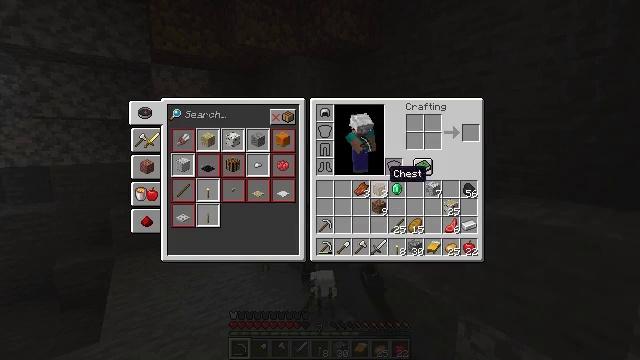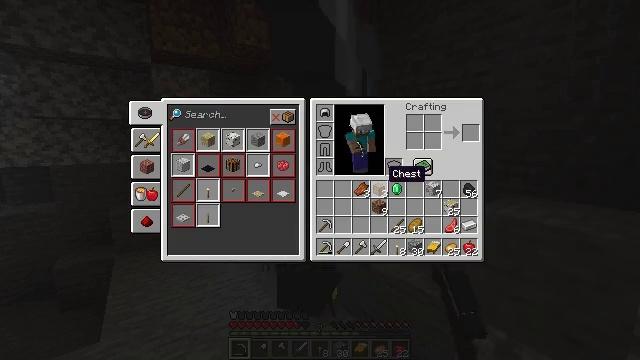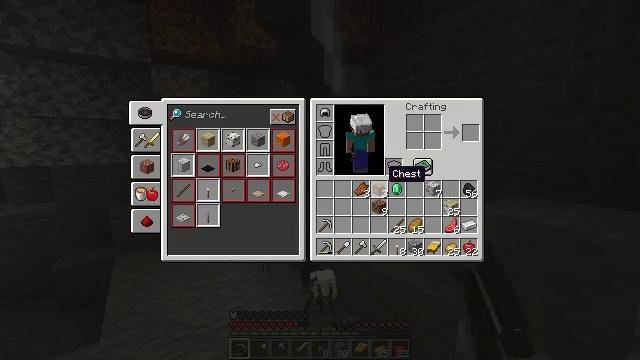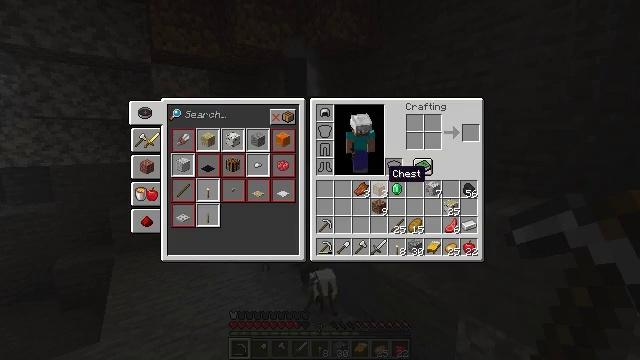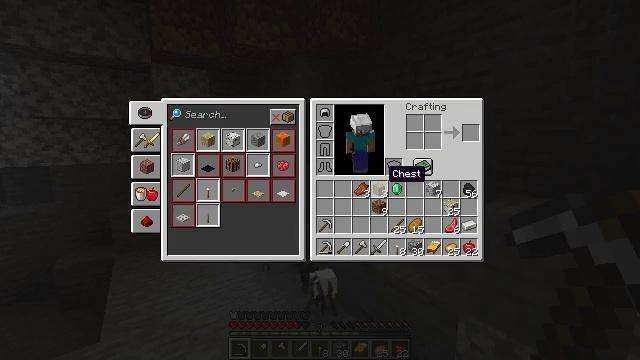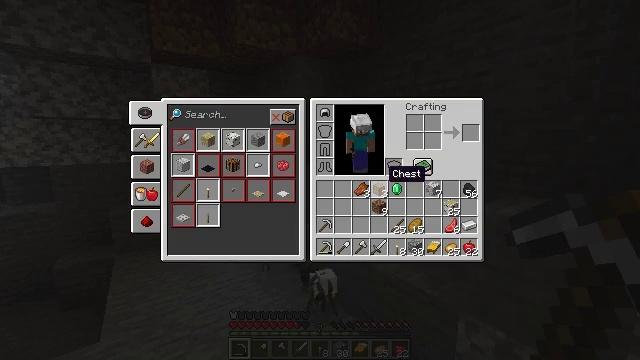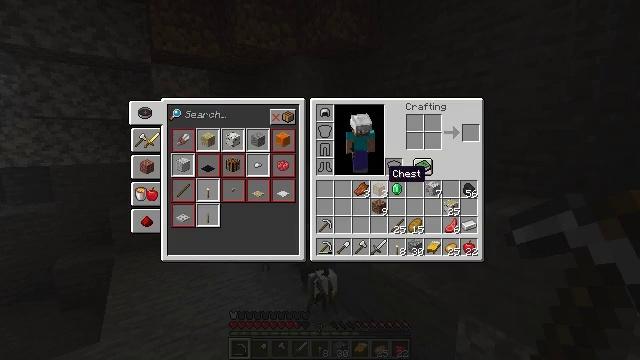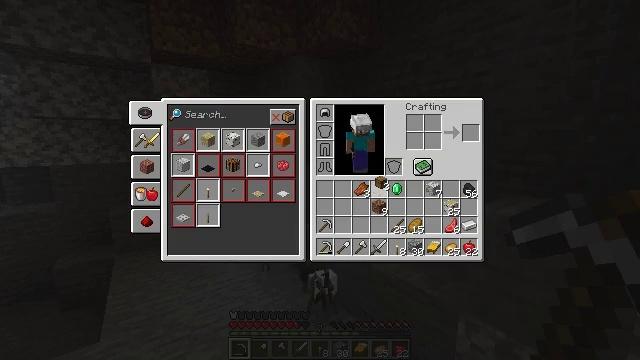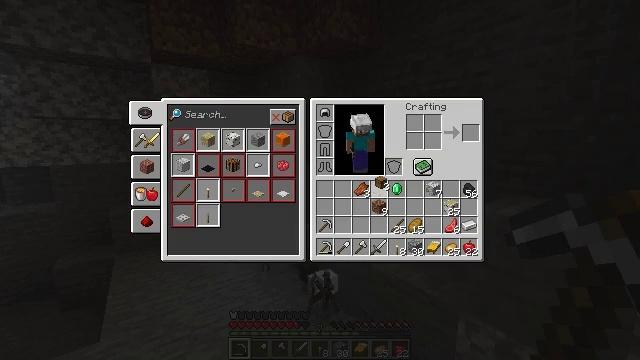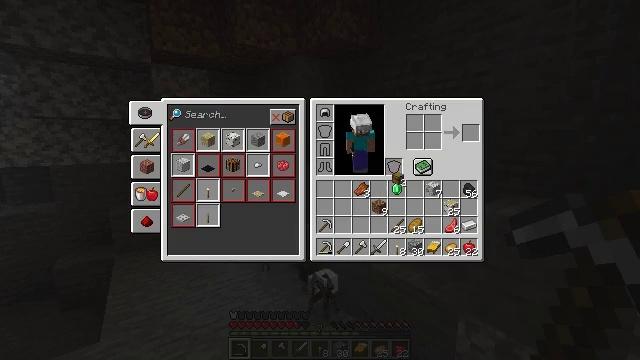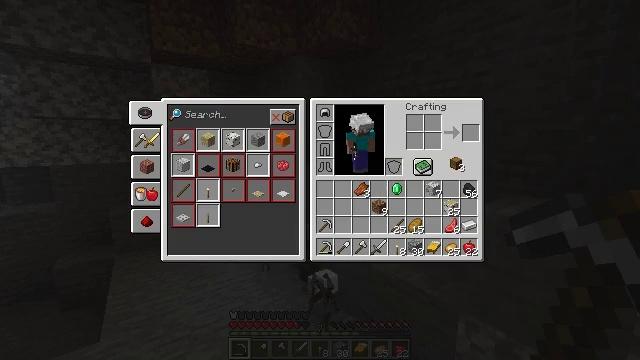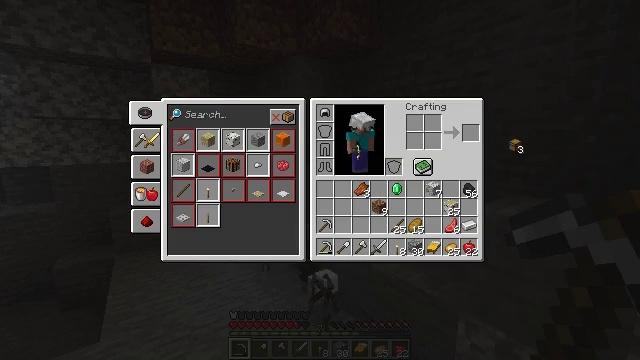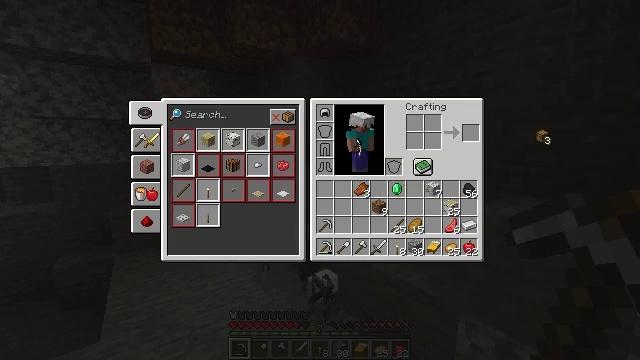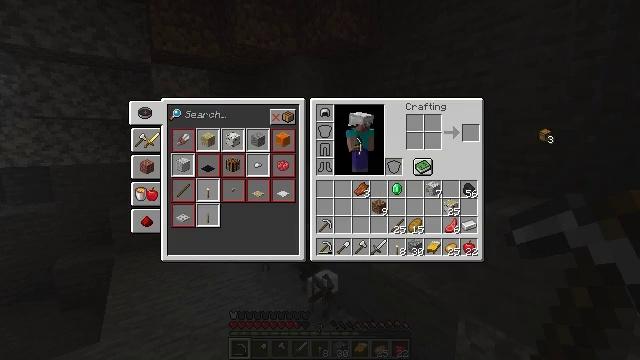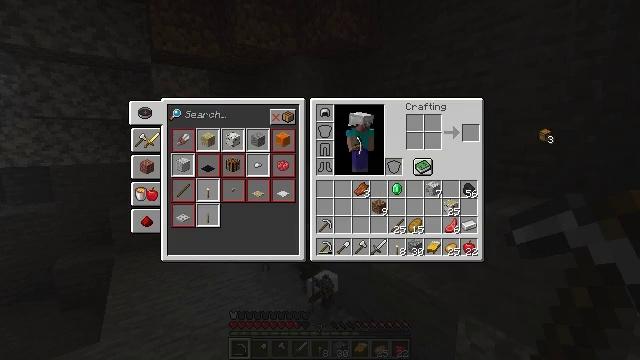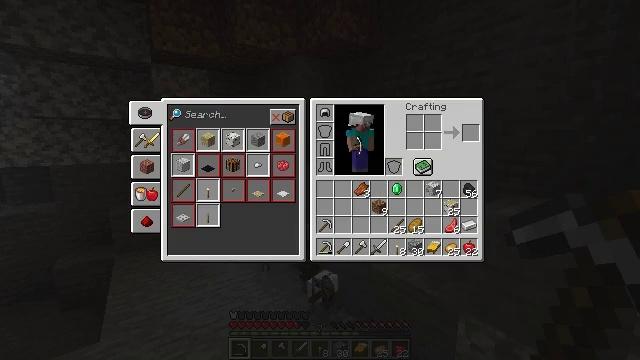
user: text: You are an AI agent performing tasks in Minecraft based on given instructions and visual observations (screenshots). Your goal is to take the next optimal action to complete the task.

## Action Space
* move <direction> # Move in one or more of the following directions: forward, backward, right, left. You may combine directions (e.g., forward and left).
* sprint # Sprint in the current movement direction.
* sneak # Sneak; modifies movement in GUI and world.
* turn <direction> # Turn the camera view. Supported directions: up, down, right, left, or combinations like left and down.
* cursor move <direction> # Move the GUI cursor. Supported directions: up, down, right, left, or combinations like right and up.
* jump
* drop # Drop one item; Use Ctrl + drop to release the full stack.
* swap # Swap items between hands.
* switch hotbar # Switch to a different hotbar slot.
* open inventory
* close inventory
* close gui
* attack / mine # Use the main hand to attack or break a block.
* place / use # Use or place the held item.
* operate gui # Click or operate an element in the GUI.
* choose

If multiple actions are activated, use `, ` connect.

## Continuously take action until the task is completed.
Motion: motion action
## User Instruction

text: Drop a chest.
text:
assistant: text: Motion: open gui
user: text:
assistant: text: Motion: no_op
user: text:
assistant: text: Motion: no_op
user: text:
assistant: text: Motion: no_op
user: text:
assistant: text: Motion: no_op
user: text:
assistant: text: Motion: no_op
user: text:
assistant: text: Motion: operate gui
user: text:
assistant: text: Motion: operate gui
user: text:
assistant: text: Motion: cursor move right
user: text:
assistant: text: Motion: cursor move right and up
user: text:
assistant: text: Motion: cursor move right and up
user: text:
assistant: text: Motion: cursor move right and up
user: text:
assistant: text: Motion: operate gui
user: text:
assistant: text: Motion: operate gui
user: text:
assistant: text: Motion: no_op
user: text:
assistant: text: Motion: no_op
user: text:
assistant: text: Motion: cursor move left and down
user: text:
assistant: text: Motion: cursor move left and down
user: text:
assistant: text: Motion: cursor move left and down
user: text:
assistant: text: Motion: no_op